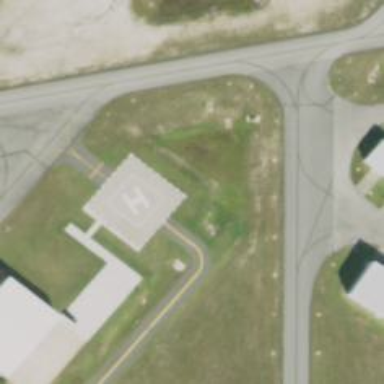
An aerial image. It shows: Image showing helipad at airport.